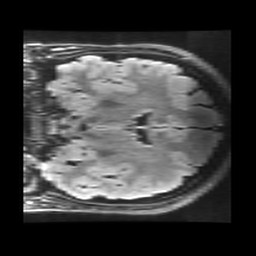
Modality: FLAIR
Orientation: coronal
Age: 23
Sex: female
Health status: healthy
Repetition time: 12 s
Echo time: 0.09782 s